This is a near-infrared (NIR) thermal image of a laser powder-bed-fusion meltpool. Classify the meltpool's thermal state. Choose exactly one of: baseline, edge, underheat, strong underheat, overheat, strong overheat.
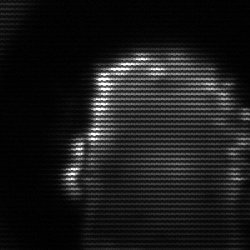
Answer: baseline